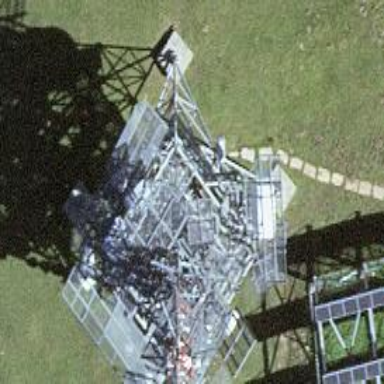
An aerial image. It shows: Communication tower.